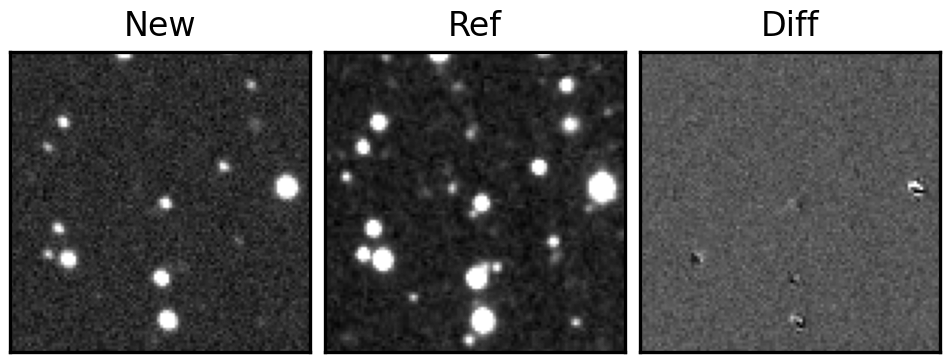
Label: bogus